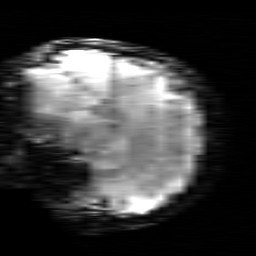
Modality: T2starw
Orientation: sagittal
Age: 22
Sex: female
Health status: healthy
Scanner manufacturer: siemens
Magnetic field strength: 3 T
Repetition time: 0.7 s
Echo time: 0.02 s